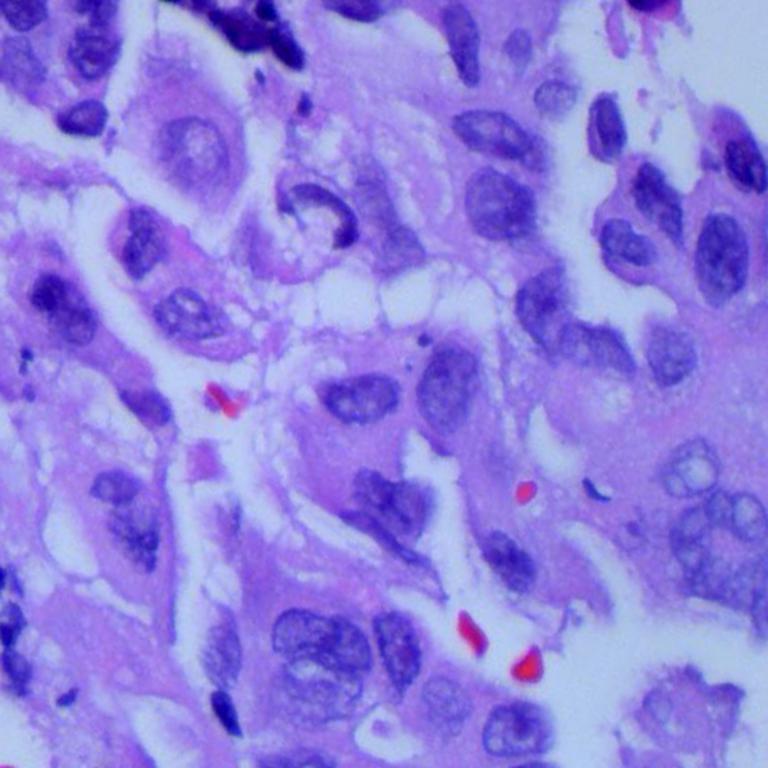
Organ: lung
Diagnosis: adenocarcinomas